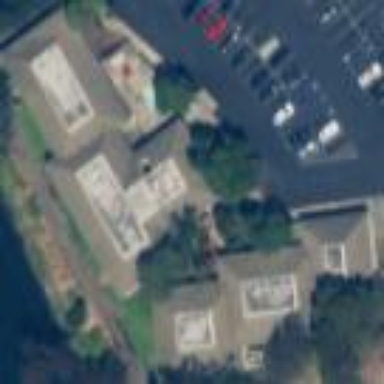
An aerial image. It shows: Motel building.